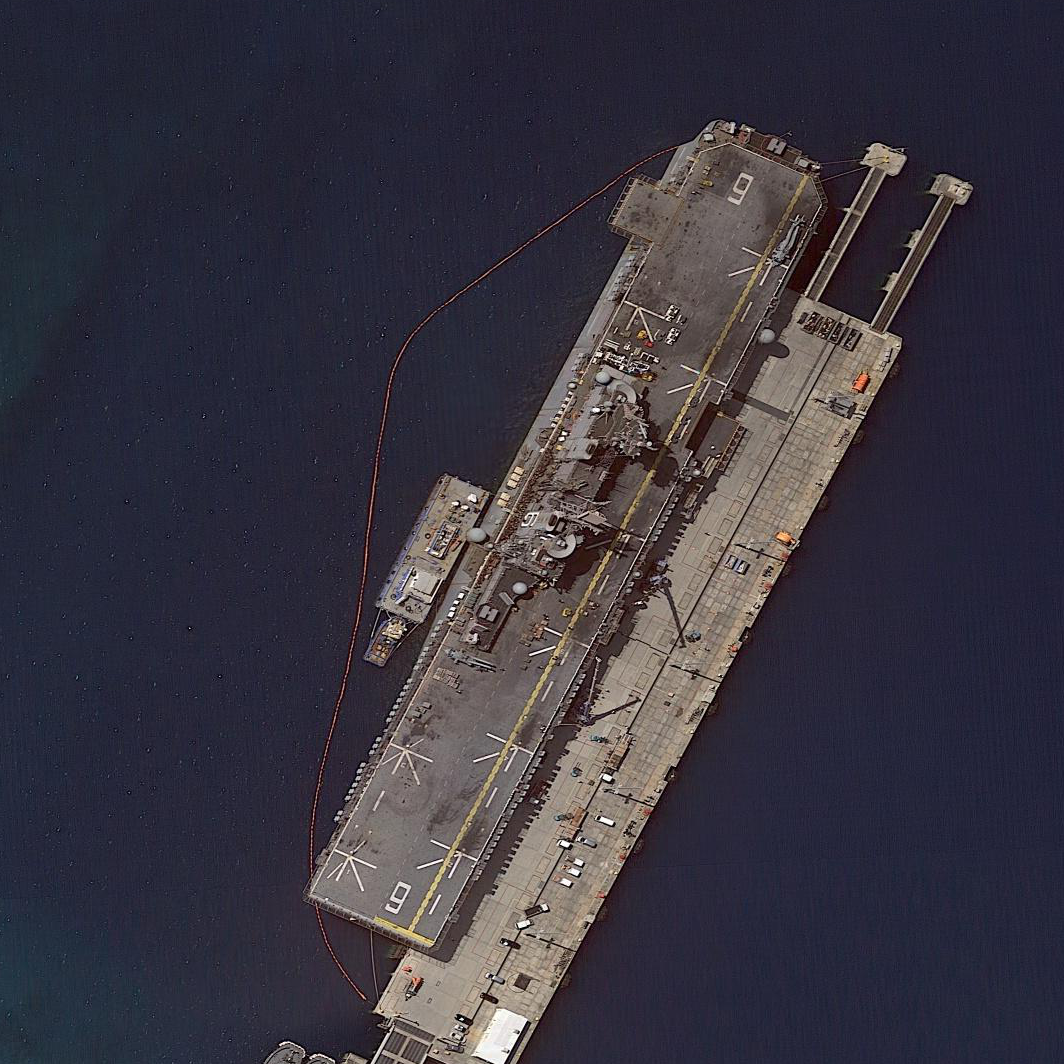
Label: assault